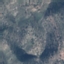
Land use / land cover: HerbaceousVegetation